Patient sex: M
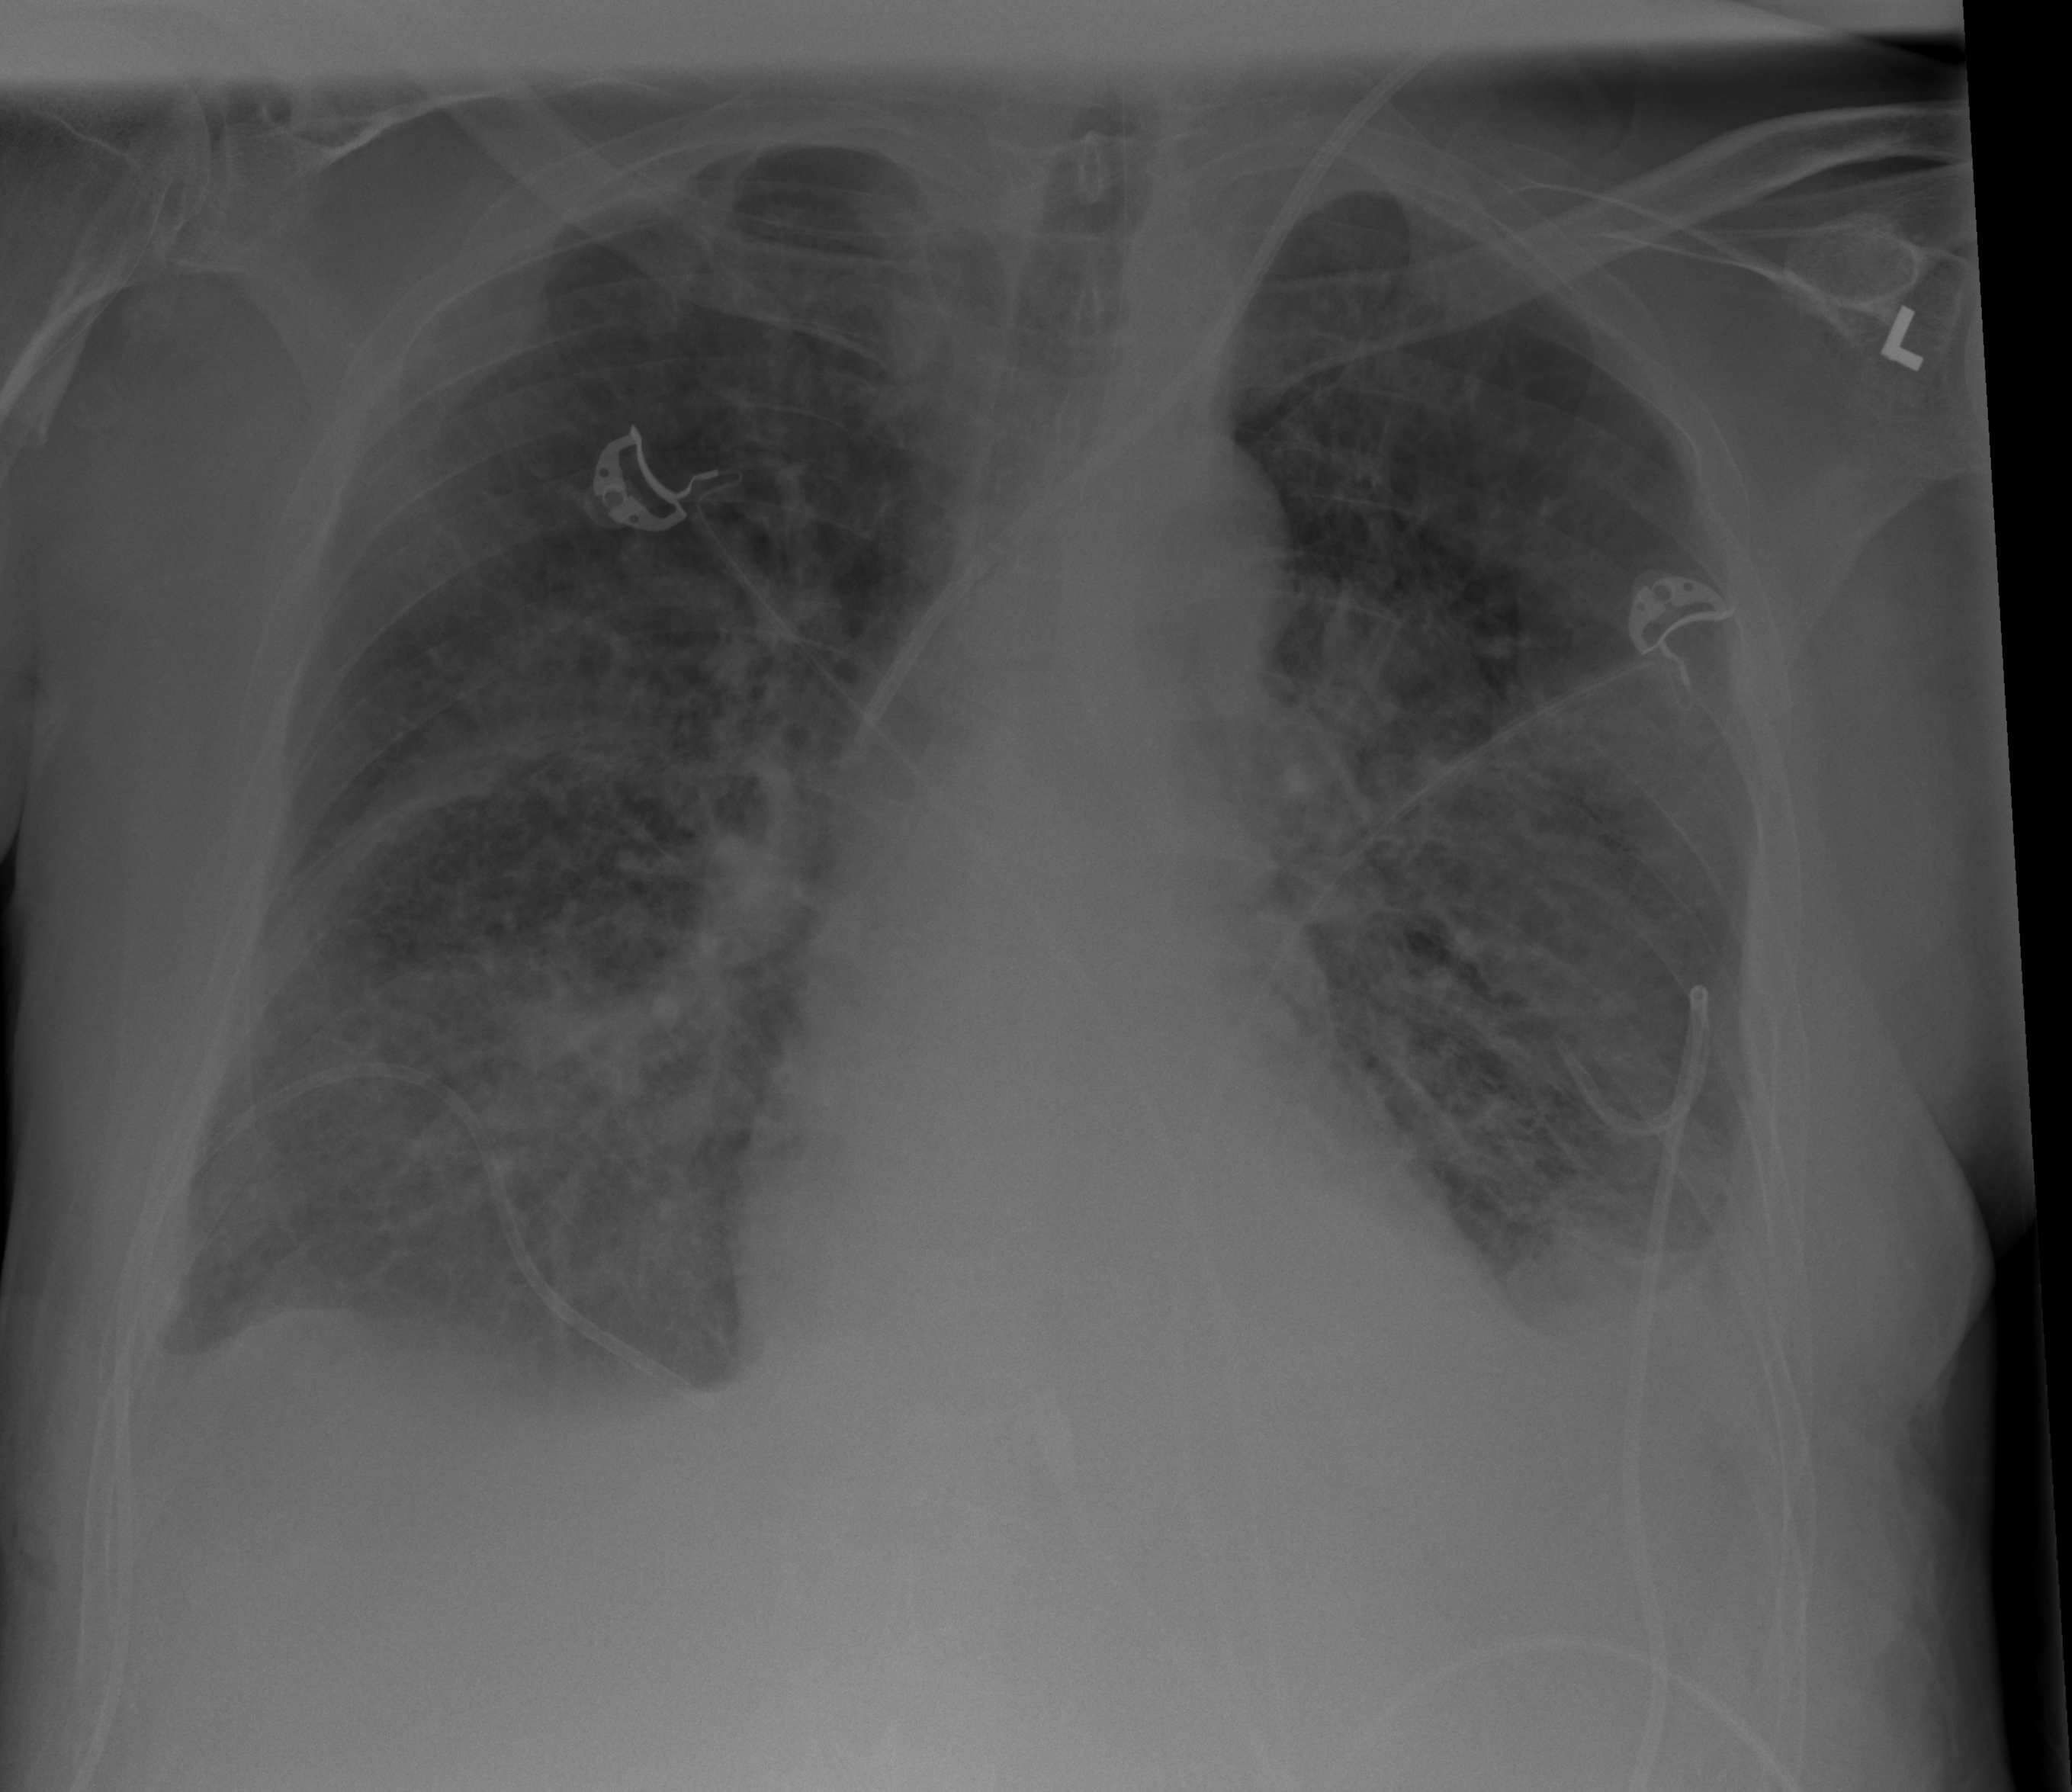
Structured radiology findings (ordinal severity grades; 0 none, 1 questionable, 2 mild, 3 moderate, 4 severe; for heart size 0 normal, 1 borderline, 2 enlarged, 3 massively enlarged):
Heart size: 0
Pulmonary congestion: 2
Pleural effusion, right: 3
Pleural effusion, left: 3
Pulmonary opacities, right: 3
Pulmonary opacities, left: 3
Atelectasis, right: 3
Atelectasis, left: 3